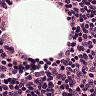
Metastatic tissue present: no